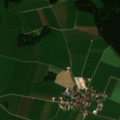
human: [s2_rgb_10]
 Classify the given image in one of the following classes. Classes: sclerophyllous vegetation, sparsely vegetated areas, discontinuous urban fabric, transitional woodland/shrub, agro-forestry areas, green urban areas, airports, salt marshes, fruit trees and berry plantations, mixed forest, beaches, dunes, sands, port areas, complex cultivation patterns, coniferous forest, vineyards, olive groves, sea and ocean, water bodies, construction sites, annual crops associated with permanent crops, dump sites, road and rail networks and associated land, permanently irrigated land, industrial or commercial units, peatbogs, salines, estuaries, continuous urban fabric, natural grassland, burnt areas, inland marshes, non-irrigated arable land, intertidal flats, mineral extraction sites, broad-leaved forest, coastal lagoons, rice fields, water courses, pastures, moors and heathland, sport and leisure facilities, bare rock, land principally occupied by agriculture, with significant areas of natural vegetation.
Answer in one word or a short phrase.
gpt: pastures, complex cultivation patterns, coniferous forest